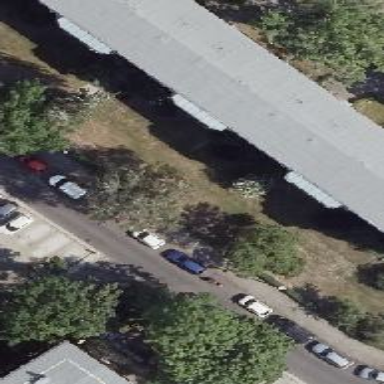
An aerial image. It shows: Driveway.